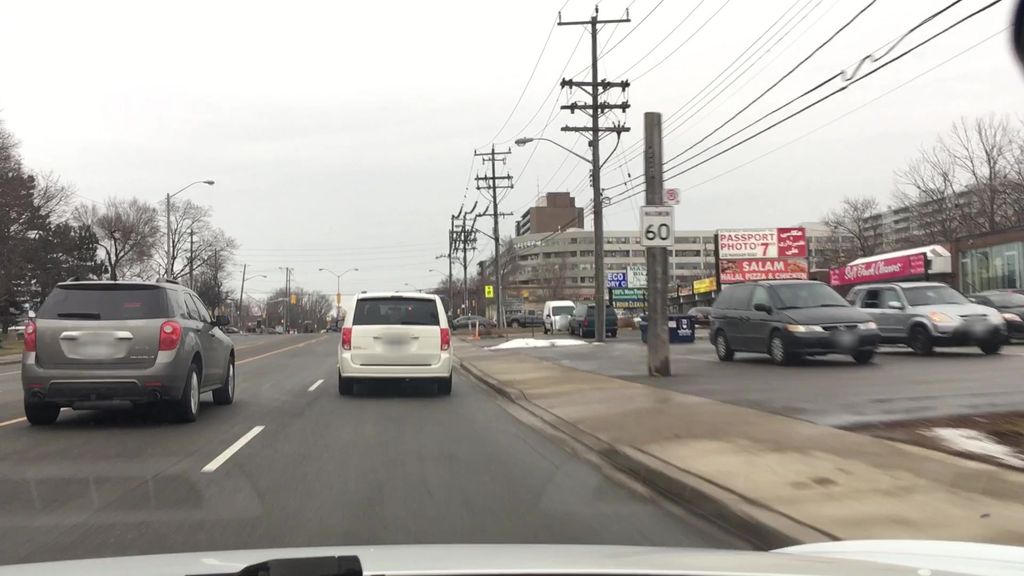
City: toronto